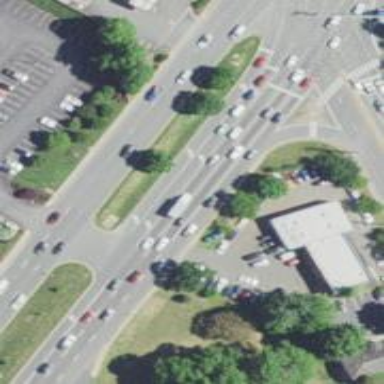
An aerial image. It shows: Crossing on the road.